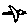
Label: bird